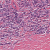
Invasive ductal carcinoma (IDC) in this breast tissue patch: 1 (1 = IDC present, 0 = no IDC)